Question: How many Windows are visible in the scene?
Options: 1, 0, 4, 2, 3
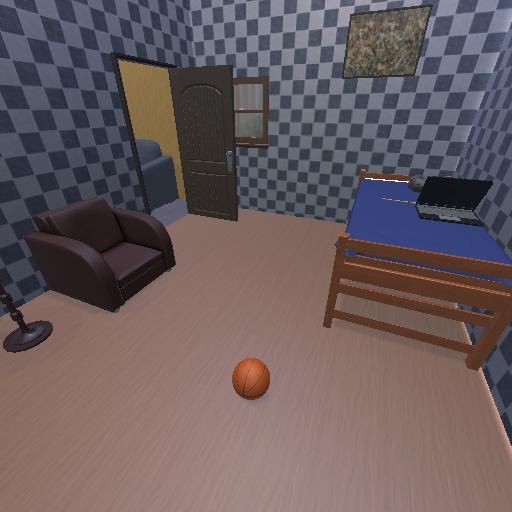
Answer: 1